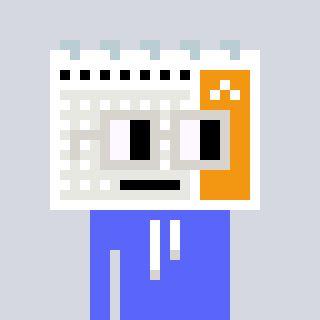
a pixel art character with square light gray glasses, a calendar-shaped head and a purple-colored body on a cool background